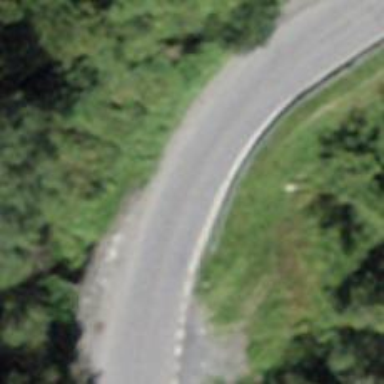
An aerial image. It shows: Unclassified road with asphalt surface.